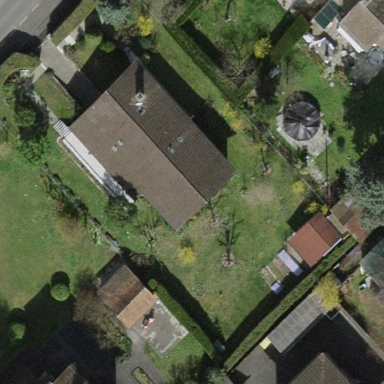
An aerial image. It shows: Garden enclosed by fence.